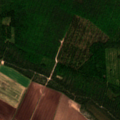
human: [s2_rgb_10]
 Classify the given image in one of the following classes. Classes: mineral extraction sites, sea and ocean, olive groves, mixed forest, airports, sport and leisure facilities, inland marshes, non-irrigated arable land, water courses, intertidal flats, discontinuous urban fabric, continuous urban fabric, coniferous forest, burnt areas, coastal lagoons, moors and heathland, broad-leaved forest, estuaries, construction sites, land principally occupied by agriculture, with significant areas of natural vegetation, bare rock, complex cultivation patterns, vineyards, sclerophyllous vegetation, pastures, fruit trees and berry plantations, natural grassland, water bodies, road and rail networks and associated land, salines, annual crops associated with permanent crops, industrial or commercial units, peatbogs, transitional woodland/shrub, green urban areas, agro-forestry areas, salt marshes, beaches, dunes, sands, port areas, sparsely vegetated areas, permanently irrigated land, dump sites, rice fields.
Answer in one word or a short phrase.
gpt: non-irrigated arable land, coniferous forest, mixed forest